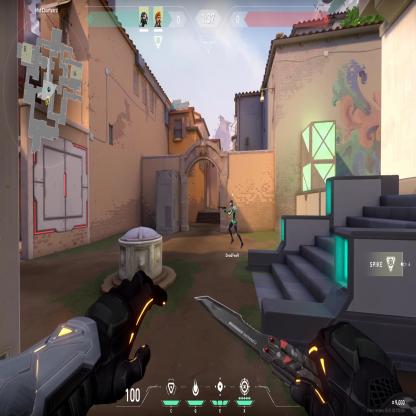
Label: teammate